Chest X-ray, PA view. Patient: 34 years old, sex M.
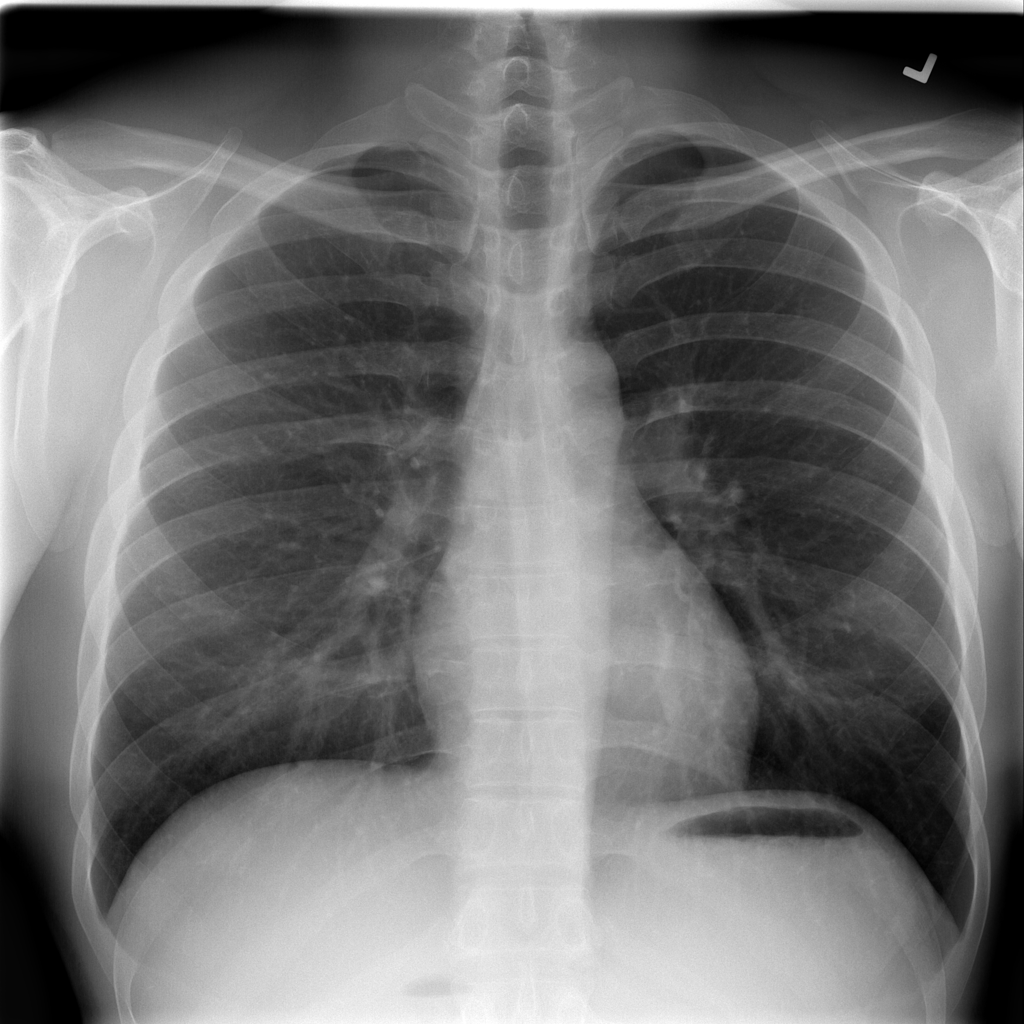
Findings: No Finding